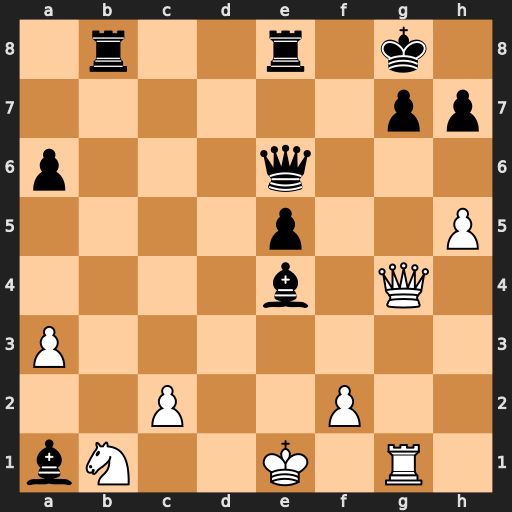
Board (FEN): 1r2r1k1/6pp/p3q3/4p2P/4b1Q1/P7/2P2P2/bN2K1R1
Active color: w
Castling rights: -
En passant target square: -
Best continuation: Qxg7#